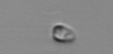
Label: nanoplankton_mix